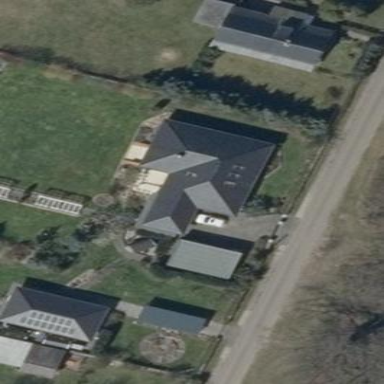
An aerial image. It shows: Detached building.